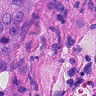
Metastatic tissue present: yes